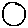
Label: circle